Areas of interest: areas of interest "Commercial service"
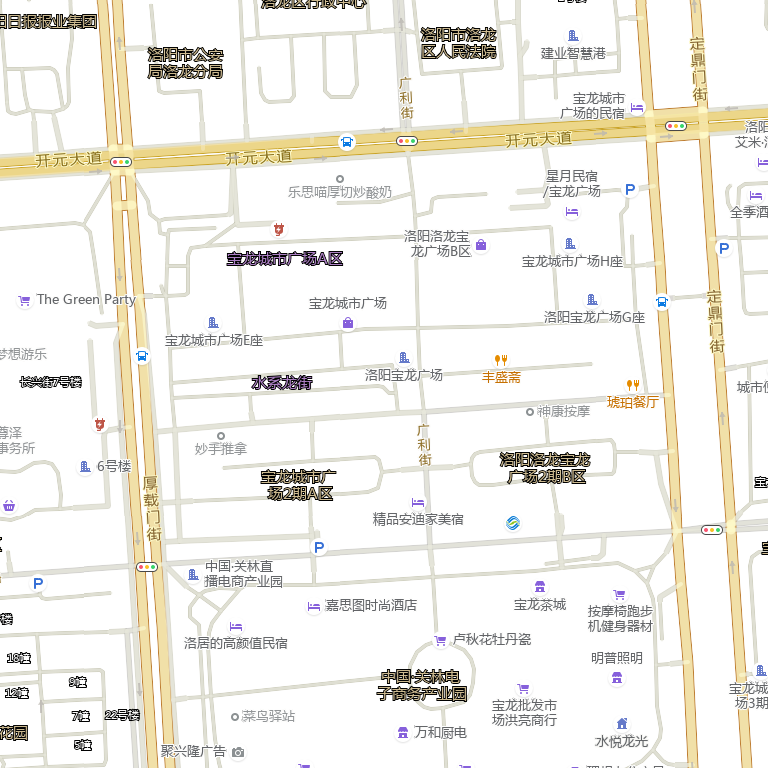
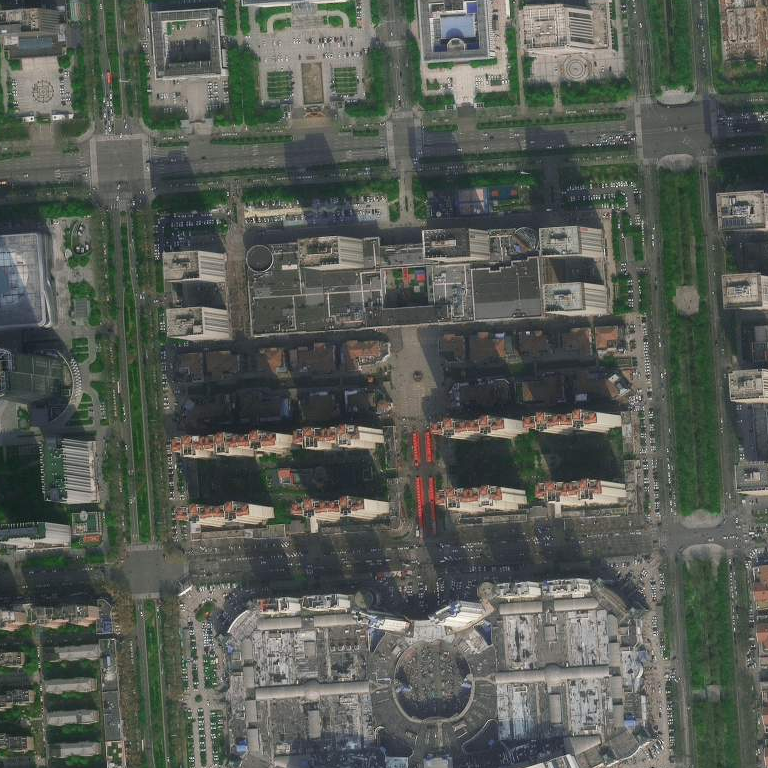